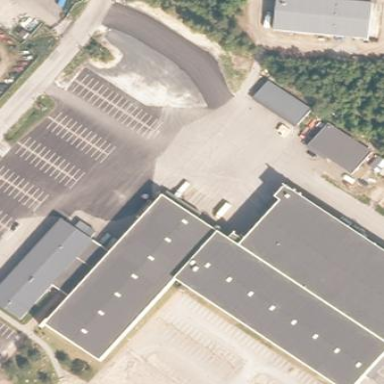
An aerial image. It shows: Warehouse.